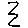
Label: zigzag